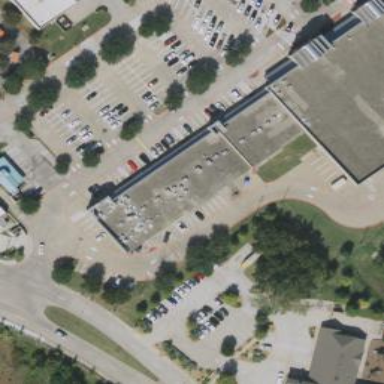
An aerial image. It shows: Retail building.